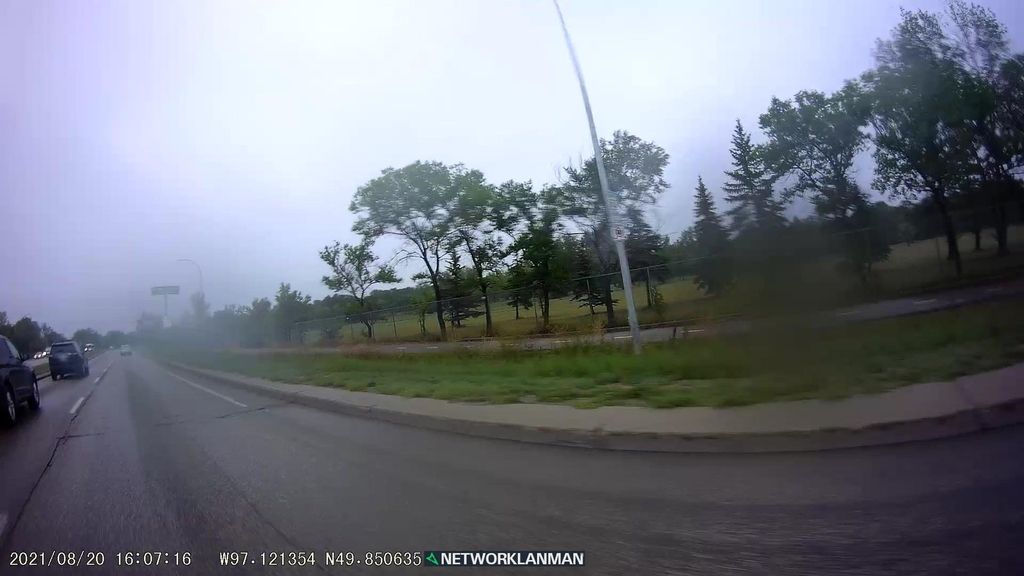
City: winnipeg